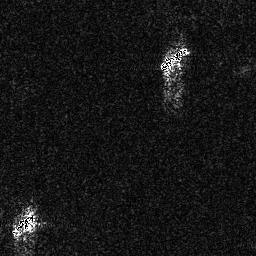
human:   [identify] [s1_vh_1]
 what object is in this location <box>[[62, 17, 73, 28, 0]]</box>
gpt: <ref>1 medium ship at the top</ref>